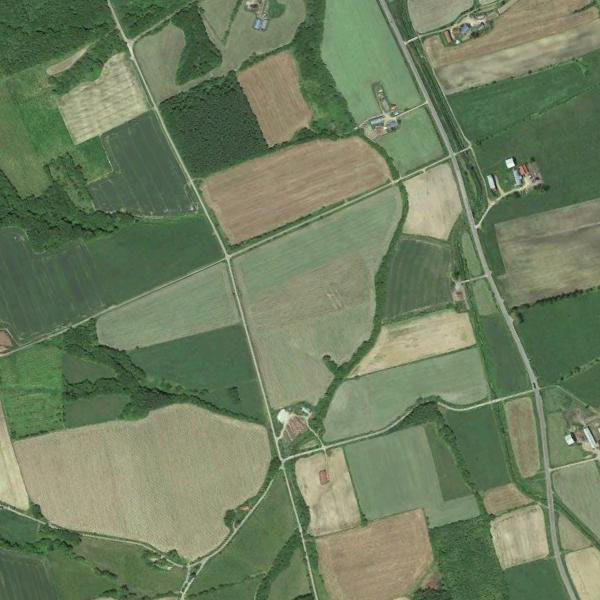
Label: Farmland